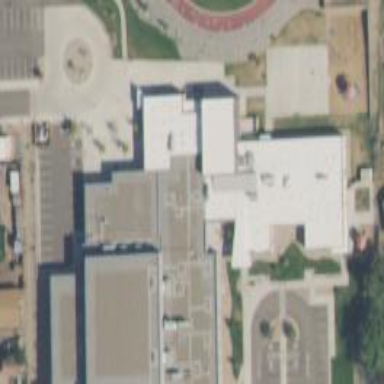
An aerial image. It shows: School building or complex.